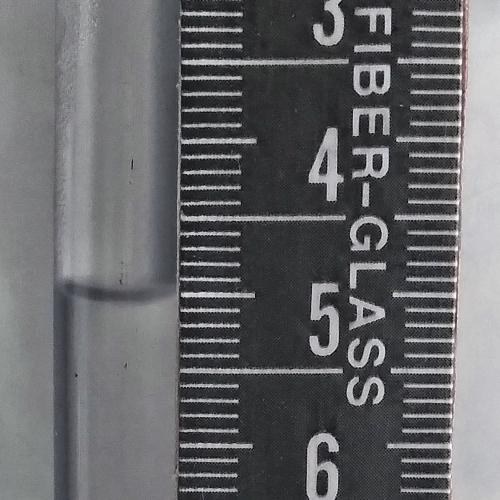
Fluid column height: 5.0 cm